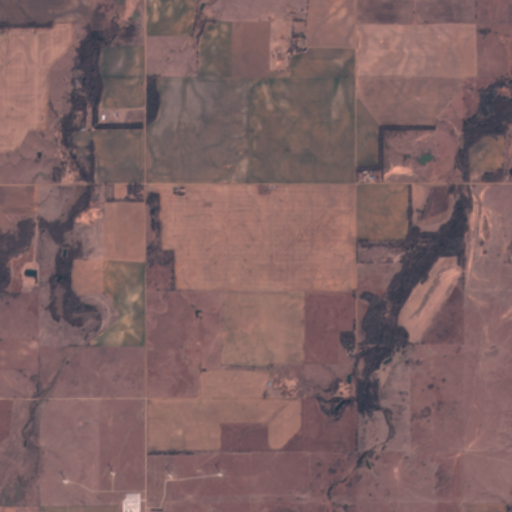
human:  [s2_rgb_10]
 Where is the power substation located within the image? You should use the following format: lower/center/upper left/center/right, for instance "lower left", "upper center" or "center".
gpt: The power substation is located in the lower left of the image.
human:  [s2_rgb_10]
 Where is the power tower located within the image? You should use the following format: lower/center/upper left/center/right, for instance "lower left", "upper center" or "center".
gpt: The power tower is located in the lower left of the image.
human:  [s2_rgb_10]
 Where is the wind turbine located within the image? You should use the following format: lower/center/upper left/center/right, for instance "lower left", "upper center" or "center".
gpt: The wind turbine is located in the lower left of the image.
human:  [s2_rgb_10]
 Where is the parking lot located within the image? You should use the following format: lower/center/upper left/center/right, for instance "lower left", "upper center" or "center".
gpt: There is no parking lot in the image.